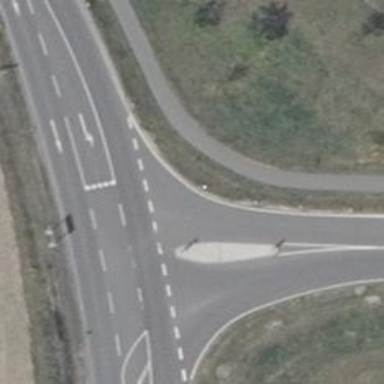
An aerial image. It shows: Traffic calming island.